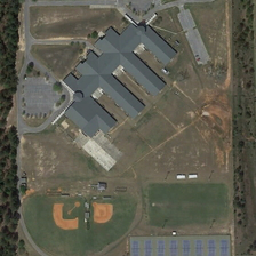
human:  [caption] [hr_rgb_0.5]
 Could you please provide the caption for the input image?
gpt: Next to two baseball fields and a series of tennis courts are a group of grey buildings

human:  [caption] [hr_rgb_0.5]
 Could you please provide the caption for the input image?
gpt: Next to two baseball fields and a row of tennis courts is a pile of gray buildings

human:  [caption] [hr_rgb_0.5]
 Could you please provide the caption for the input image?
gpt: A column of two baseball fields and a tennis court next to a group of grey buildings

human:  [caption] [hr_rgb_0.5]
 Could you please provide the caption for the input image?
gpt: The big building is near two baseball fields and a row of tennis courts.

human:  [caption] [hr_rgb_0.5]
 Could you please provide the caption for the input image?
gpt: A building is close to two baseball fields and a row of tennis courts.